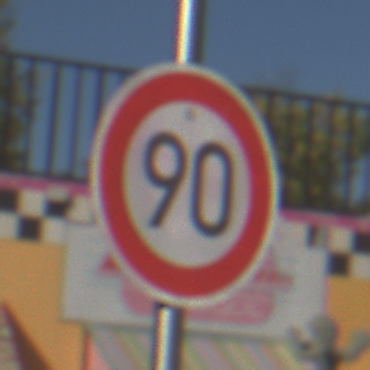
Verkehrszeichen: Geschwindigkeit90
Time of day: MorningAfternoon
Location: Outdoor (Special)
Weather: PartlyCloudy
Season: NotSpecified
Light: Natural